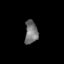
Tissue: lung
Cell type: Epithelial cells
Senescence score: 0.157
Nuclear area (px): 290
Mean DAPI intensity: 116.7